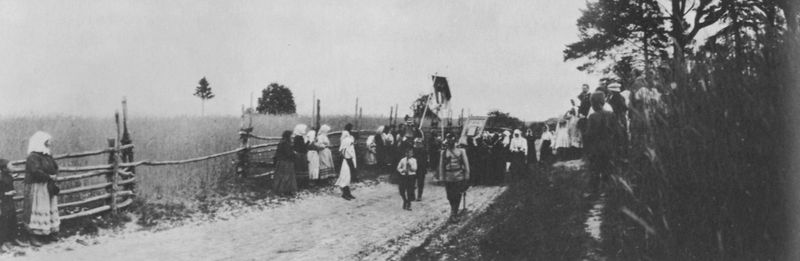
Titel: Prozession
Künstler: Russischer Photograph
Schlagwörter: baum, dunkel, gruppe, himmel, mann, schatten, weiß, bäume, frauen, landschaft, menschen, mädchen, frau, grau, hell, holz, kleider, licht, männer, schwarz, strasse, gras, weg, wiese, zaun, fest, leute, rock, feier, mensch, steine, tot, trauer, bach, feld, felder, horizont, natur, weide, weite, gatter, gebüsch, kirche, pfad, wege, land, girlande, wald, bauern, schürze, kieselsteine, fahnen, röcke, zuschauer, fahne, flagge, acker, bäuerin, bäuerinnen, feldweg, getreide, russland, schürzen, dorf, wolkenlos, zäune, holzzaun, beobachter, krieg, soldaten, kopftuch, junge, bauer, flucht, foto, fotografie, photographie, stangen, knabe, landstrasse, glaube, religion, kiesel, arsch, schwarz weiss, gross, uniform, waffen, soldat, kundgebung, nadelbaum, gruppenbild, marsch, photo, tracht, feiertag, beerdigung, lad, ländlich, kopftücher, festtag, nadelbäume, weidezaun, prozession, umzug, russen, fotographie, preussen, gläubige, osten, wegesrand, getreidefeld, folklore, nonnen, katholisch, fahnenträger, prozesion, bittgang, protest, russischer, russischer fotograph, straß, neunzehntes jahrhundert, russischer fotografie, schwarz weissss, setine, zäumen